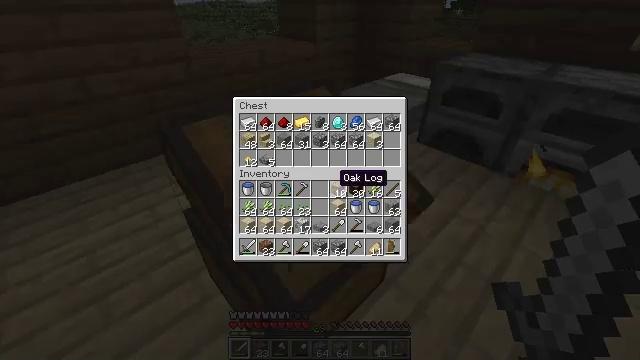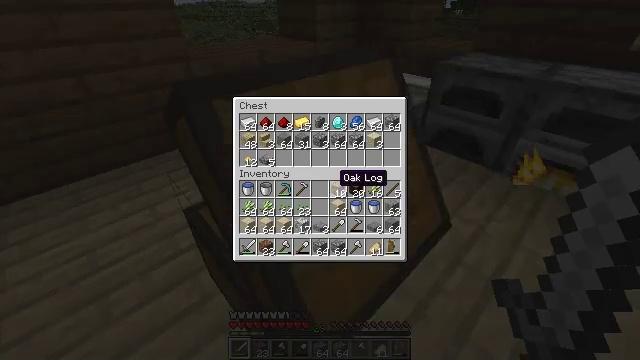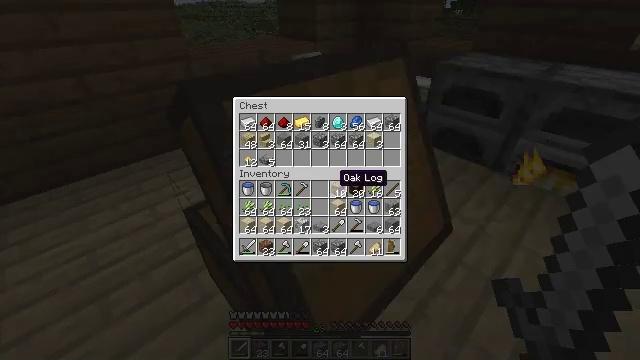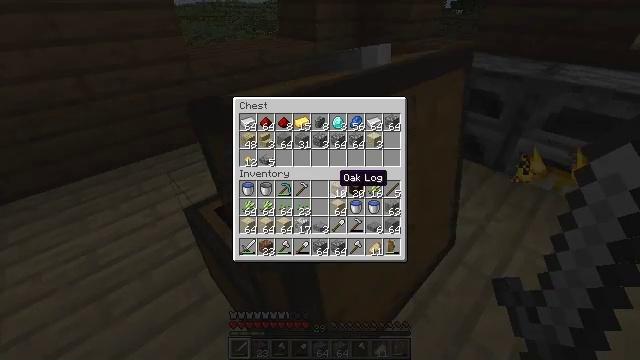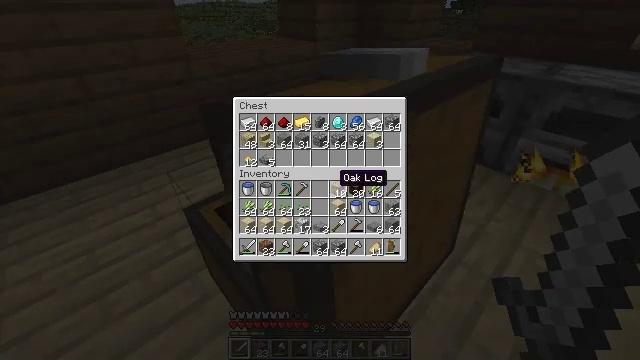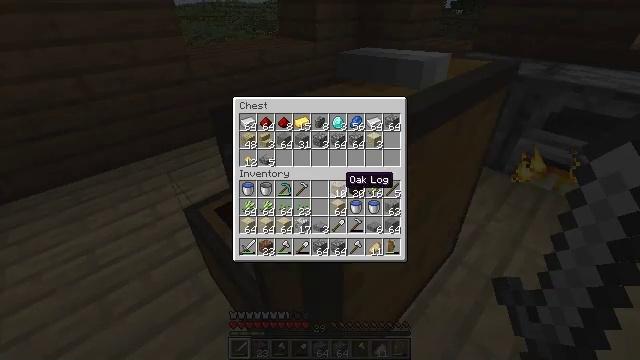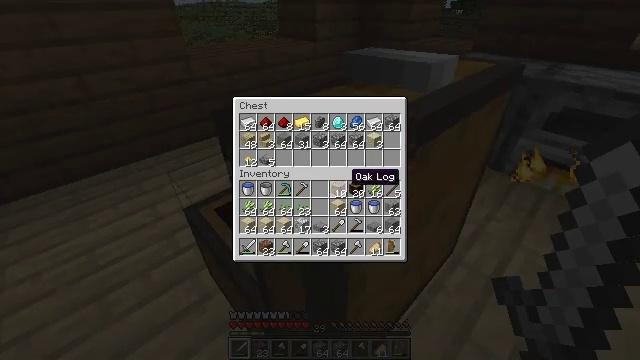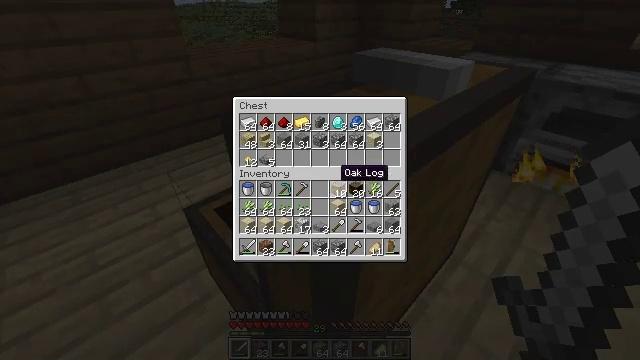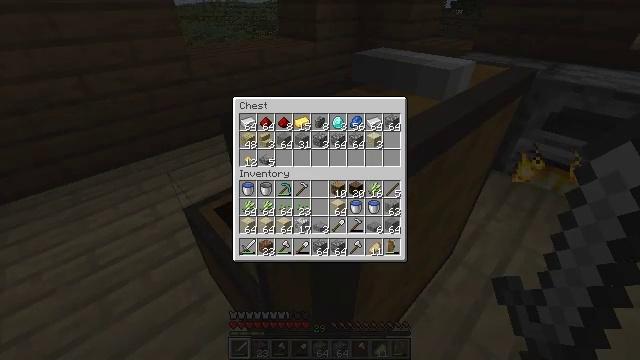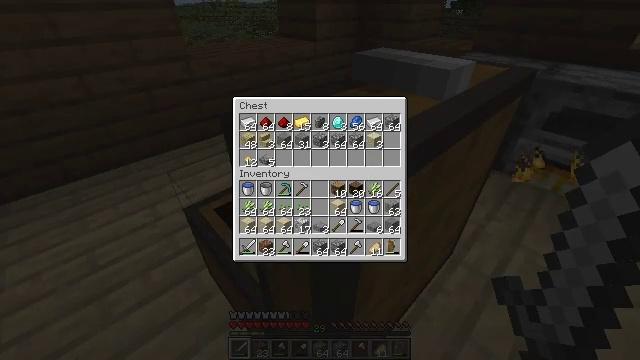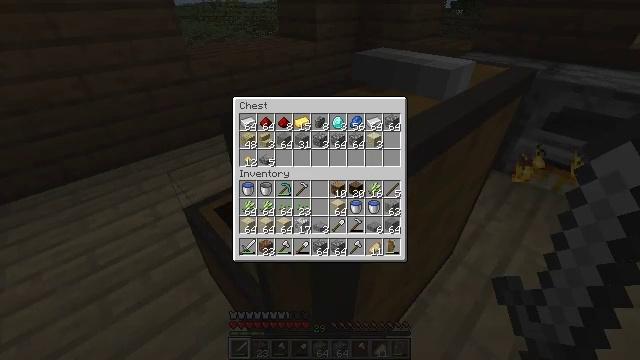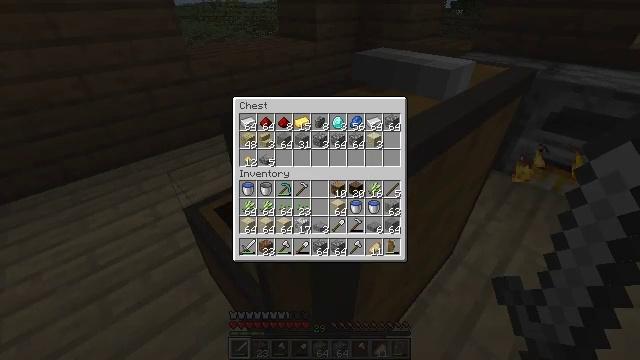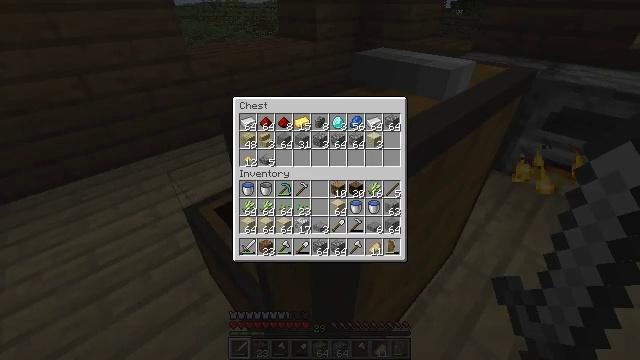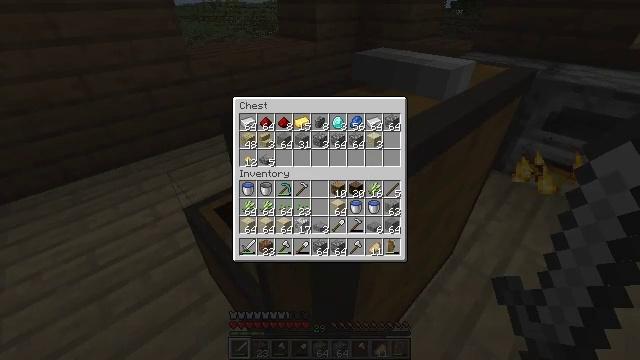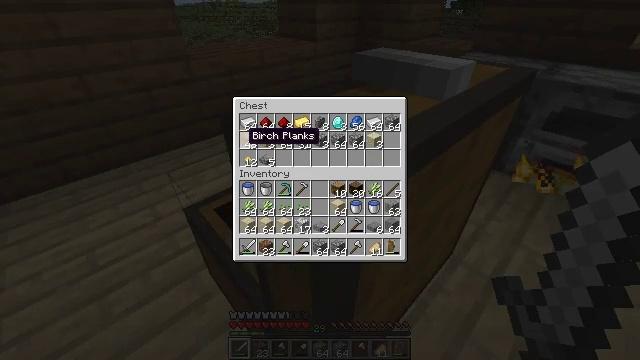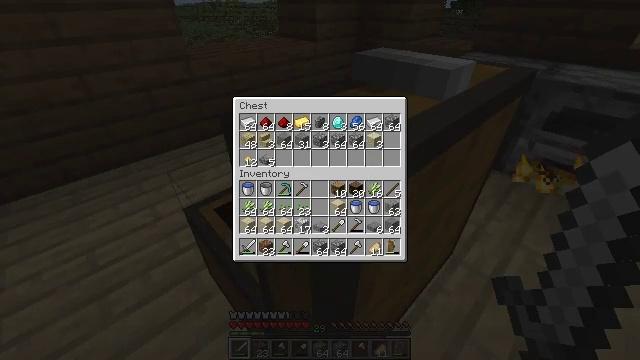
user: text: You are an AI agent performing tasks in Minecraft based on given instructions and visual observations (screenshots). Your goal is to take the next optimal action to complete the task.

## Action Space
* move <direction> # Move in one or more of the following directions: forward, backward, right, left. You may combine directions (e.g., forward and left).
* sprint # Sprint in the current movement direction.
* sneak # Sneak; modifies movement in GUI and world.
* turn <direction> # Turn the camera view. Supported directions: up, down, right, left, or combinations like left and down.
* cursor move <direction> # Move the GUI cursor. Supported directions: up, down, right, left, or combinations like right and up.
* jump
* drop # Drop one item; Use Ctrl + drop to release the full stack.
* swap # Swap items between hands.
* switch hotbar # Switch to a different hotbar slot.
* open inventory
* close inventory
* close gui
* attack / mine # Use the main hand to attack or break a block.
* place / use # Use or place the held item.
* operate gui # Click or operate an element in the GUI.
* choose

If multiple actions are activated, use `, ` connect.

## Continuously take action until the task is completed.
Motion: motion action
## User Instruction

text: To get a birch trapdoor with birch planks, open a crafting table.
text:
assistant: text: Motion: no_op
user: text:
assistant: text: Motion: no_op
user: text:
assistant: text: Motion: no_op
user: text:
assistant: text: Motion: no_op
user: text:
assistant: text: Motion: no_op
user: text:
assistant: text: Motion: no_op
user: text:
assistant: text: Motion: turn left
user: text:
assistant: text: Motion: turn left
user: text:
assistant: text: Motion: no_op
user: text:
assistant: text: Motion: no_op
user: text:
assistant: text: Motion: no_op
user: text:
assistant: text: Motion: no_op
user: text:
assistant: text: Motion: turn left
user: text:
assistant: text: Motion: turn left and up
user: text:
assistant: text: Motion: turn left and up
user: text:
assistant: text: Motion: no_op
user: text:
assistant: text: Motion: no_op
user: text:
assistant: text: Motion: turn right
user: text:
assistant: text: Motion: no_op
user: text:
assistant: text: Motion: no_op
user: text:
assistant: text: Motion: sneak
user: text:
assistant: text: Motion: sneak
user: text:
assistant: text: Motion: sneak, attack / mine
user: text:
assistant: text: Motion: sneak, attack / mine
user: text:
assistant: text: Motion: sneak
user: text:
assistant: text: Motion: turn right
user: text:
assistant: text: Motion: turn right
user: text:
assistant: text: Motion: turn right
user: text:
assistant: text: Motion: turn right and up
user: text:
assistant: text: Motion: turn right and up